Field crop: maize
Growth stage: 1
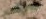
Species: atriplex